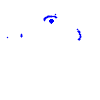
Particle: pion